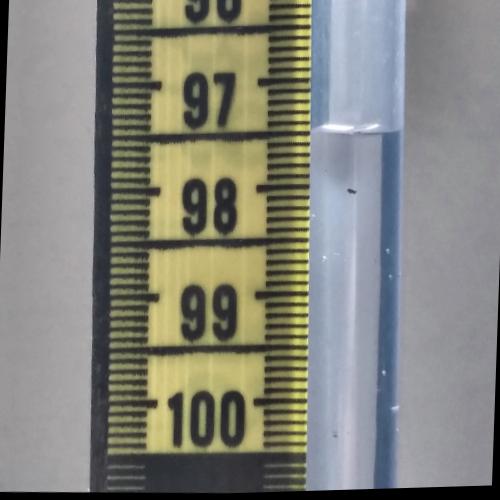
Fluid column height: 97.5 cm